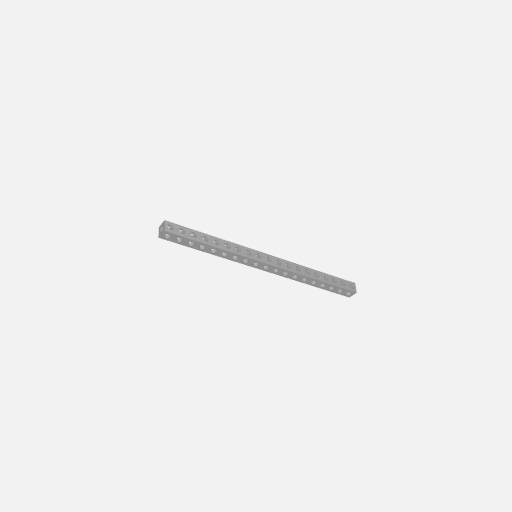
Part: SquareBeam19H